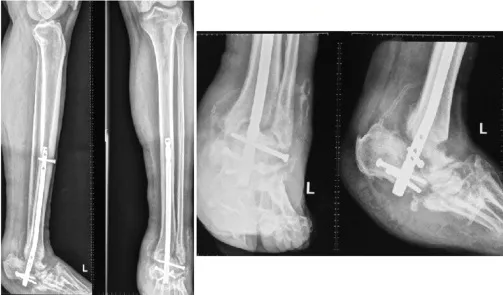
Physical examination and radiography of second case. Radiography showed rocker bottom deformity of the left foot.
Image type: radiology (x_ray)